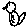
Label: bird